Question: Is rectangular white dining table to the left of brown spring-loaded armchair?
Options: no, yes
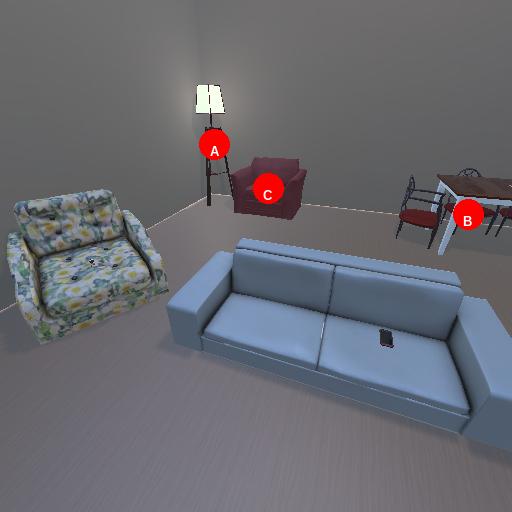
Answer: no